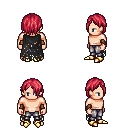
a pixel art fantasy rpg character, male body template, human, light skin, black tattered cape, metal pants, ruby red bangs hairstyle, cloth bracers, gold boots, four views (front, back, left, right), 2x2 character sprite sheet, small pixel art, hard edges, no anti-aliasing